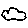
Label: cloud